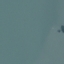
Land use / land cover class: SeaLake